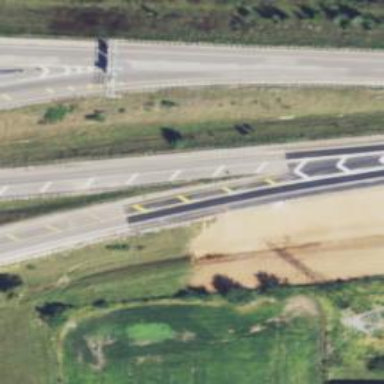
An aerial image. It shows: Asphalt motorway.